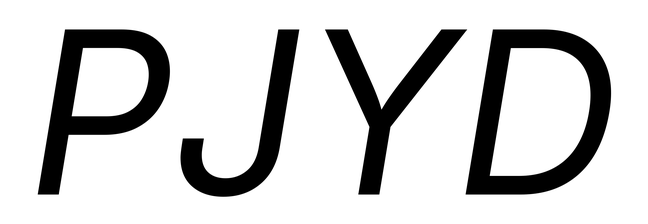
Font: Inter-Italic_Italic